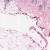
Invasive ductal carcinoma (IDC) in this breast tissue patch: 1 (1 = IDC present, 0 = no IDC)